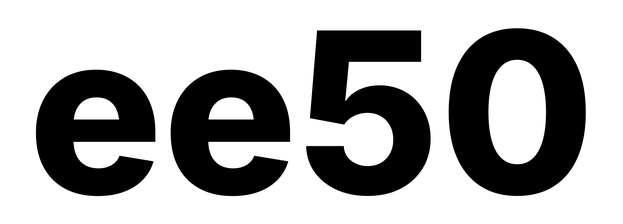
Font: Inter_ExtraBold